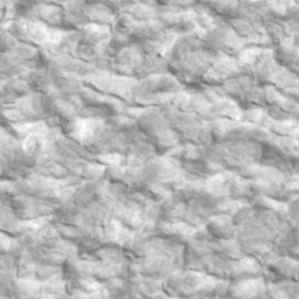
Label: non_frost